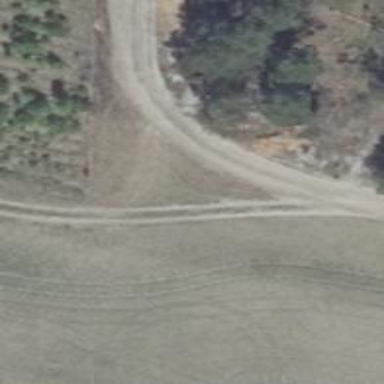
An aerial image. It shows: Grass track with Grade 4 tracktype.